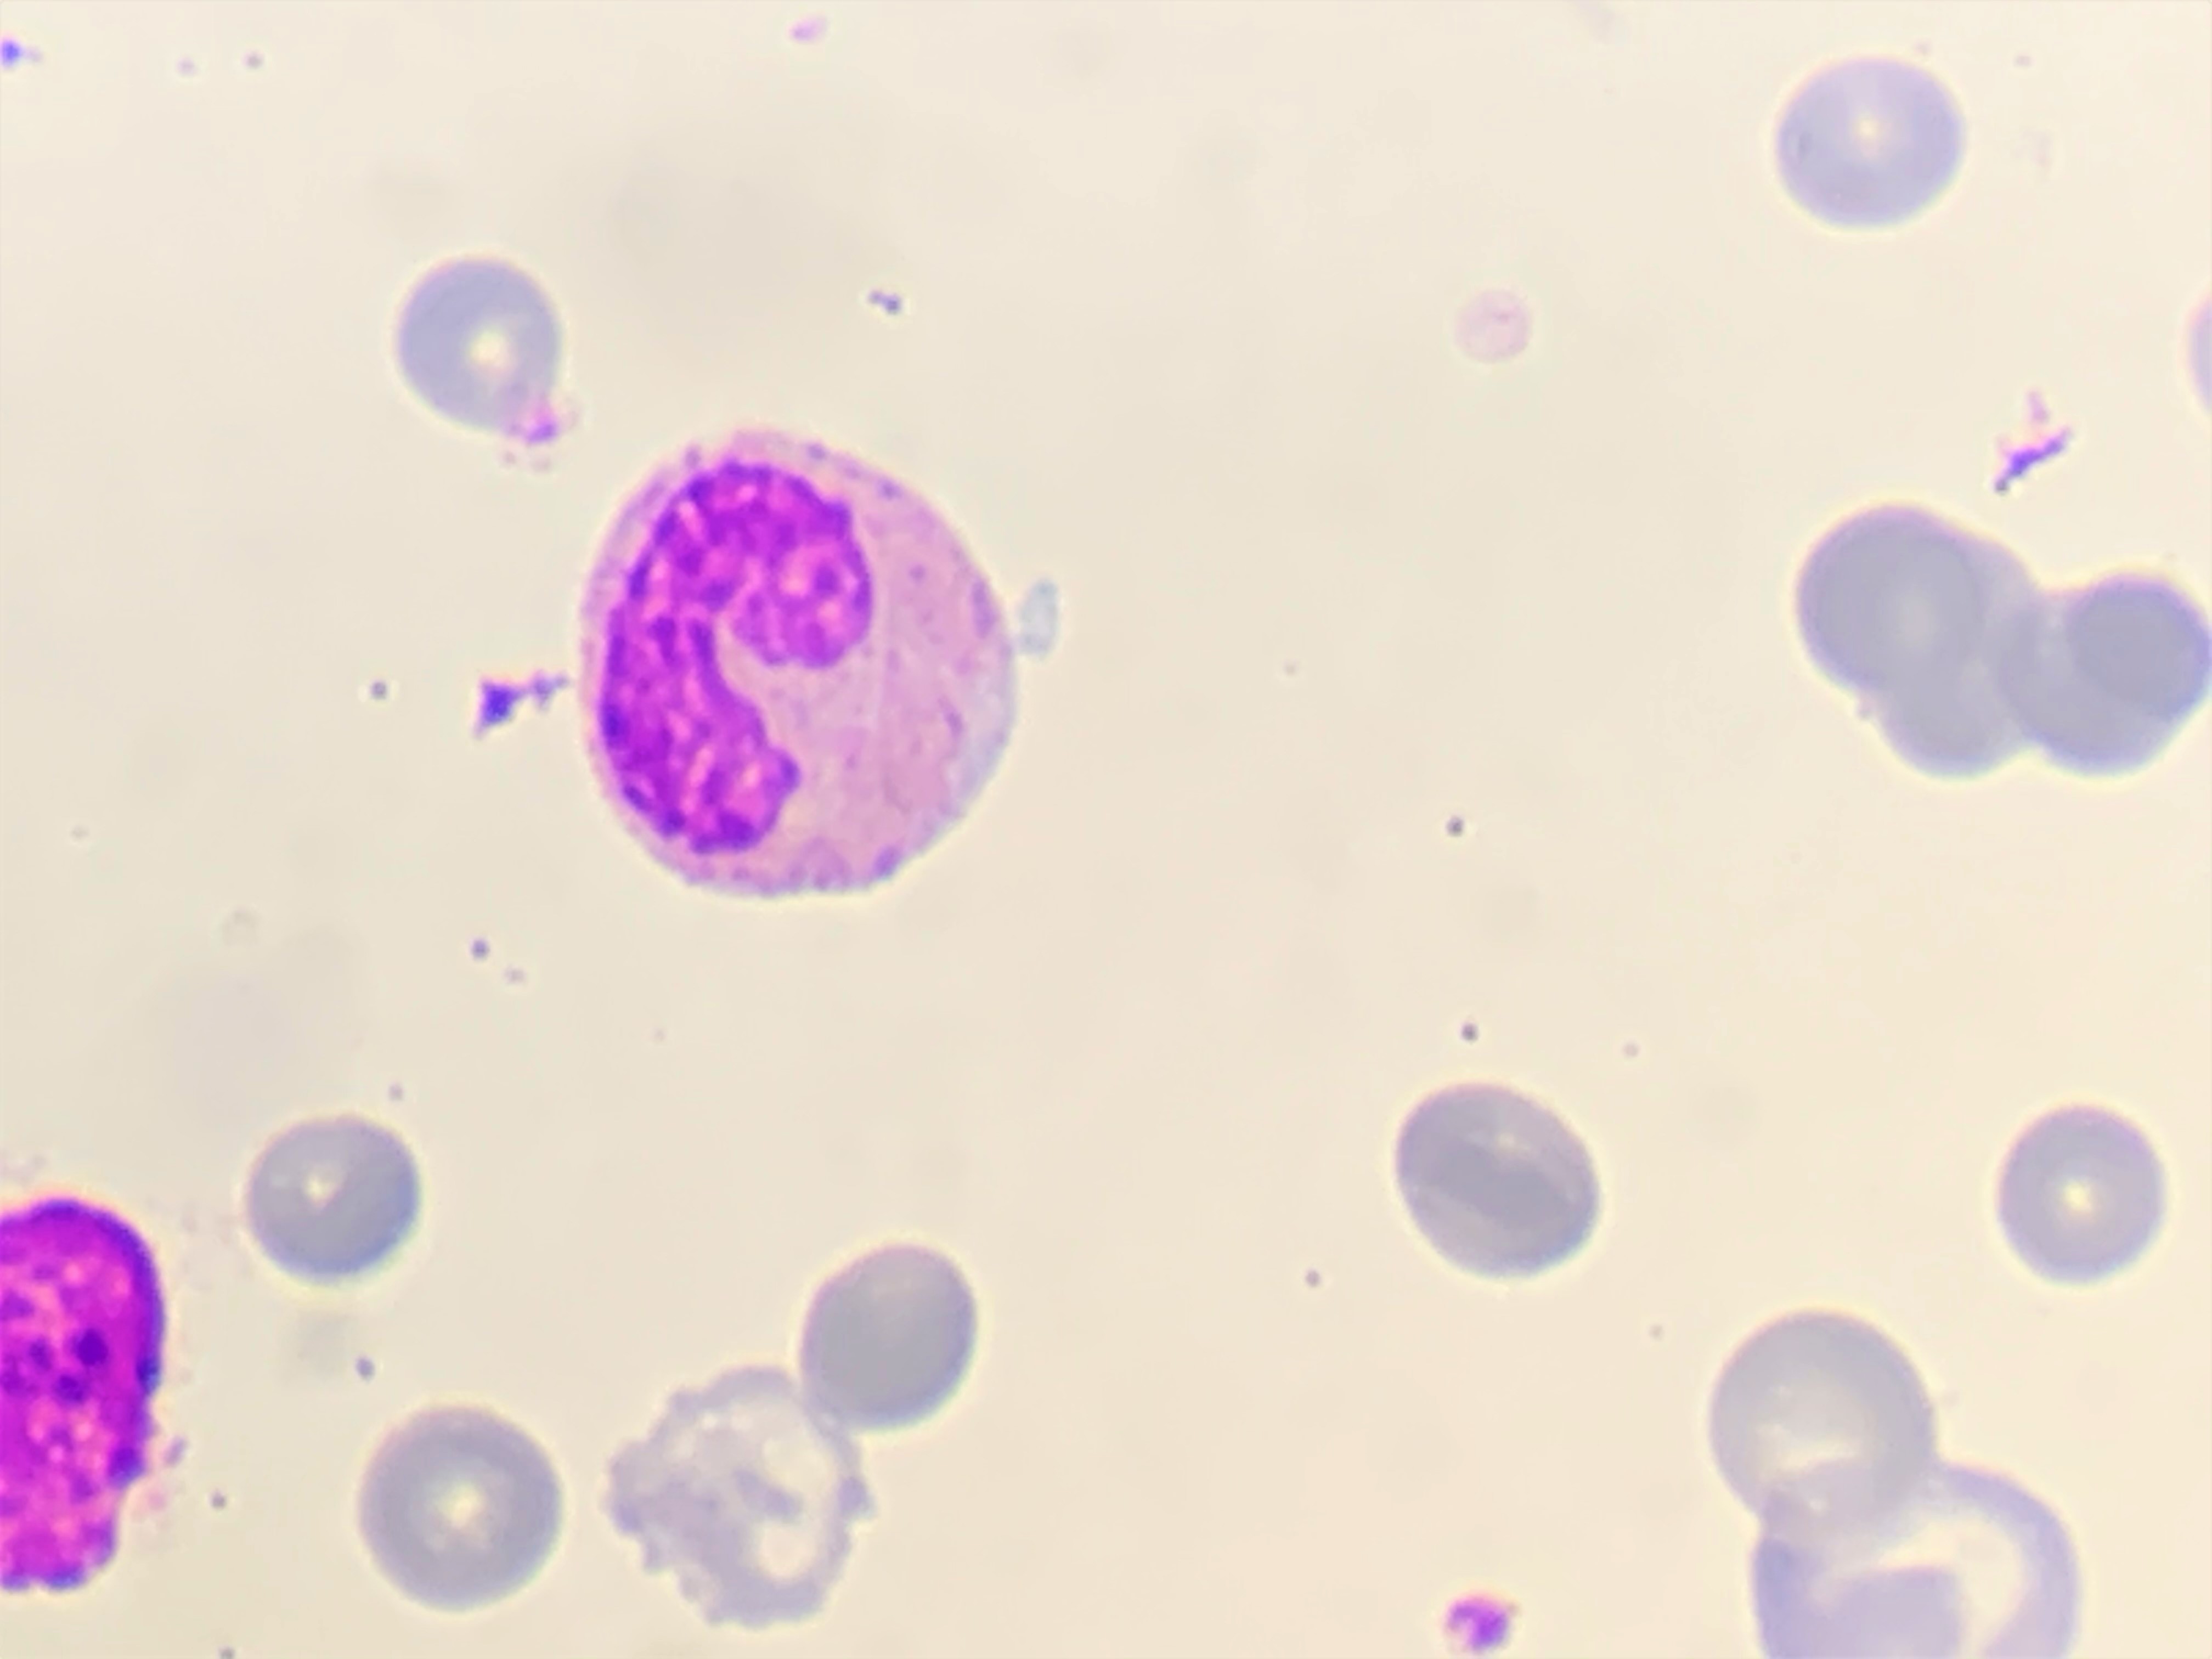
Cell type: BAND CELLS